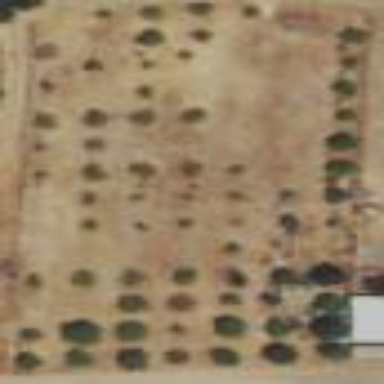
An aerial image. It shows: Orchard.